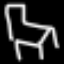
Label: chair